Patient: sex M, age 47
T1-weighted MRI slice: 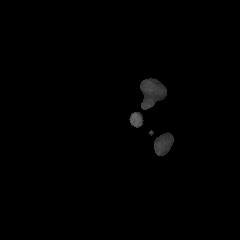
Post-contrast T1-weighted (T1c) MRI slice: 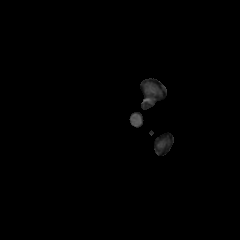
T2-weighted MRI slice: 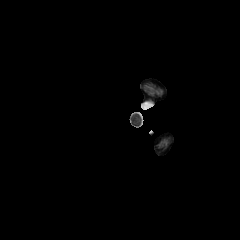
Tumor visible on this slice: no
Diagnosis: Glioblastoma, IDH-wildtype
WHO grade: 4